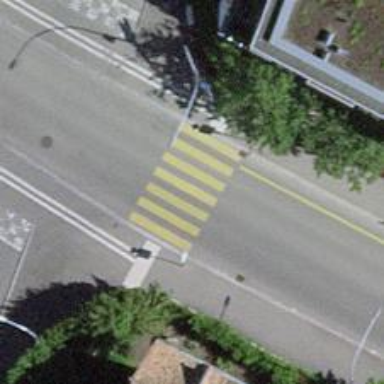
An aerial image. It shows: Unmarked zebra crossing on the road.